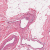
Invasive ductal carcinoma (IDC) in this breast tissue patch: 0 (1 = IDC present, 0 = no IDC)